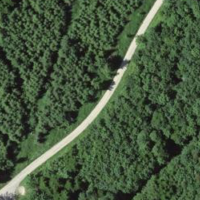
EUNIS habitat code: 44
Species observed at this site:
Sorbus aucuparia